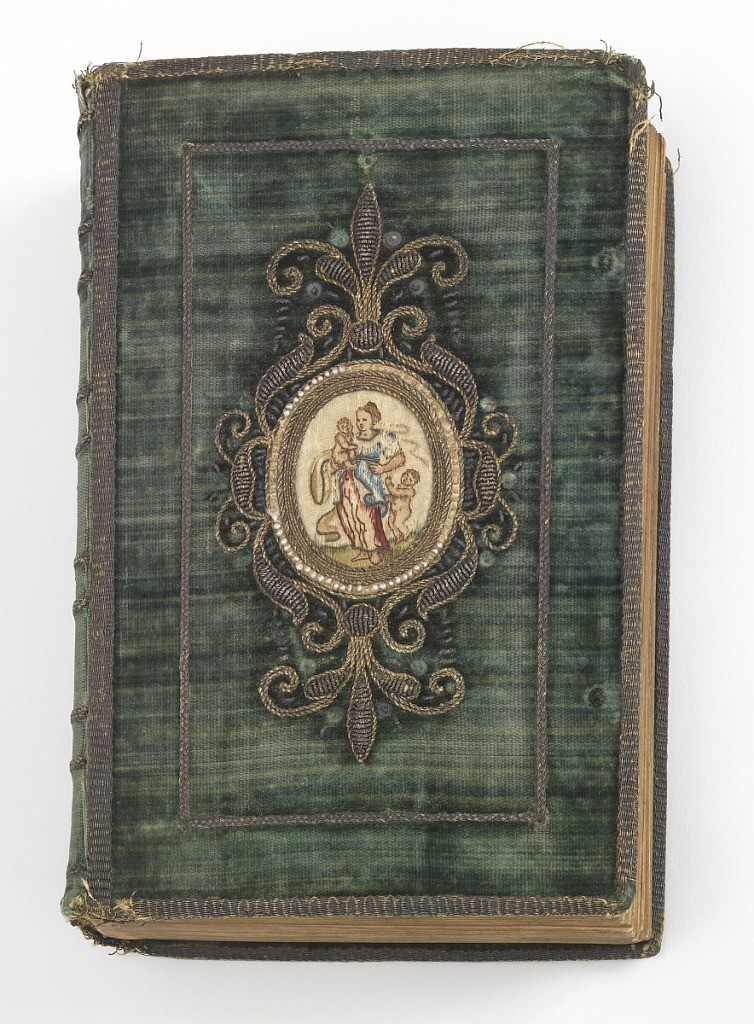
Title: Biblia
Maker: Paulus Aertsz van Ravesteyn, Netherlandish, 1609 - 1655
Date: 1628
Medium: paper, silk, metal, pearls Technique: embroidered
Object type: Book with embroidered cover
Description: Book covered in green velvet with a central medallion embroidered in colored silks on white satin and enclosed by a ring of pearls within a heavy frame of metallic yarns, some raised. Different medallion on front and back.